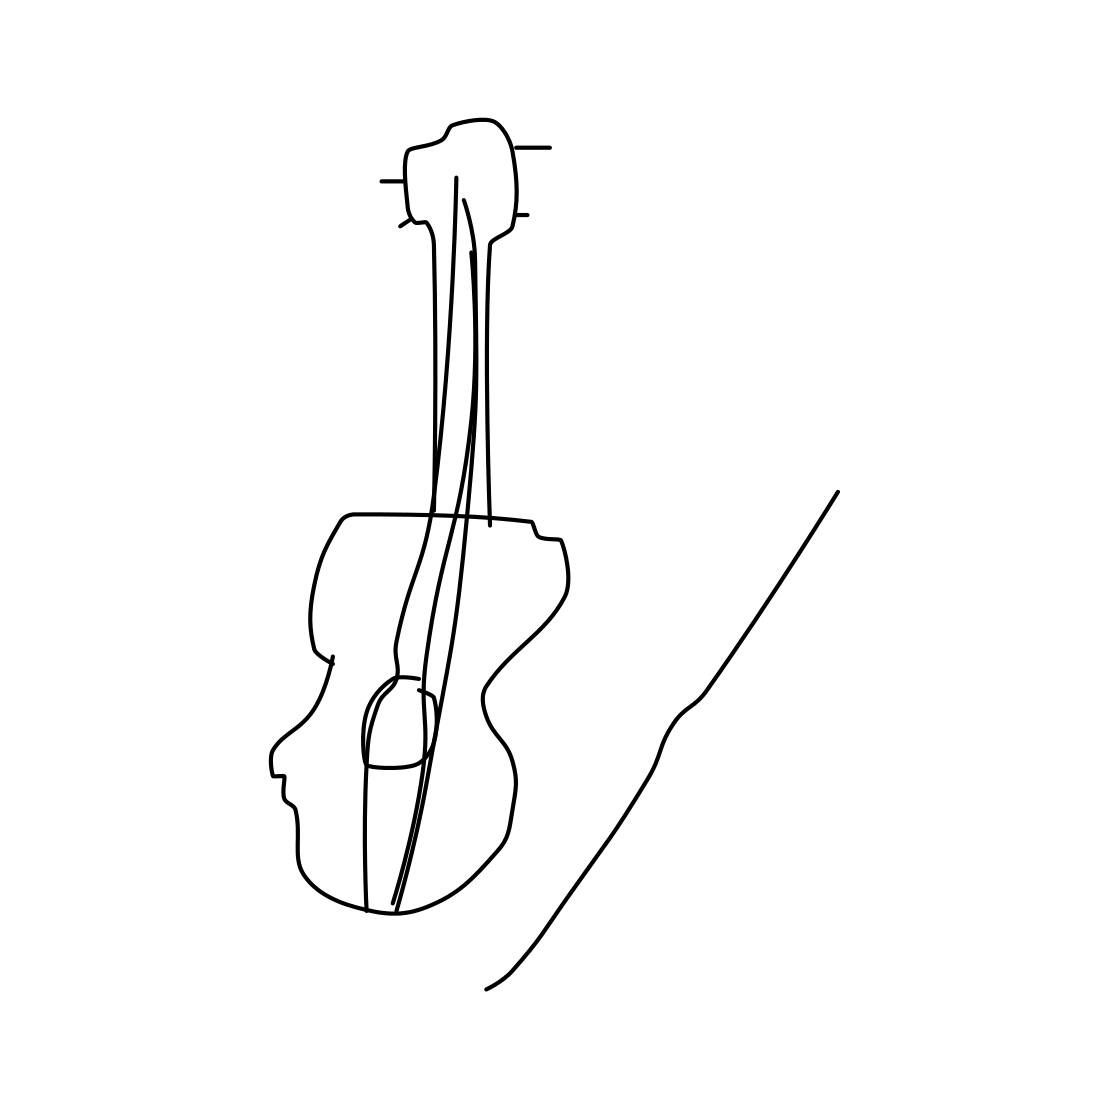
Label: violin